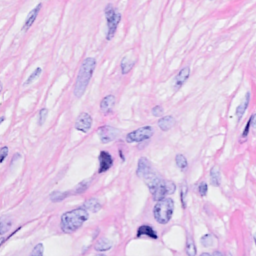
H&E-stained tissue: Breast